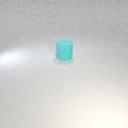
large cyan rubber cylinder